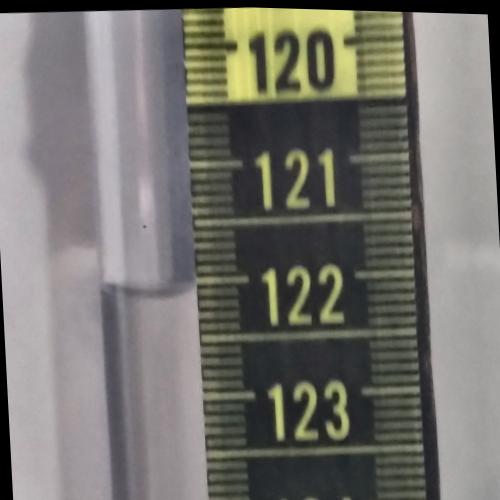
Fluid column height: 122.1 cm